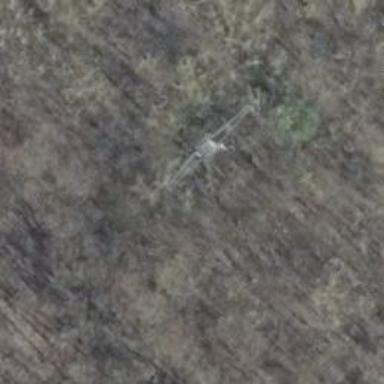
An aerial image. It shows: Power tower.